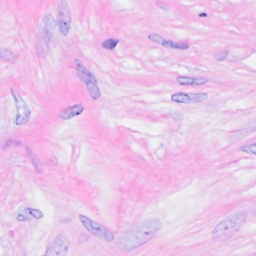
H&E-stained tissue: Breast